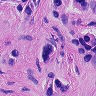
Metastatic tissue present: yes